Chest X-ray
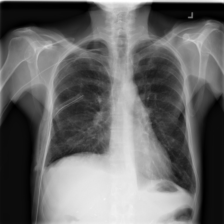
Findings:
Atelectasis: negative
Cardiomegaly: negative
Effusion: negative
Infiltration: negative
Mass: negative
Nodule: negative
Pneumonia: negative
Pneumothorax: positive
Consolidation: negative
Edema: negative
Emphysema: negative
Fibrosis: negative
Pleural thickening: negative
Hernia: negative